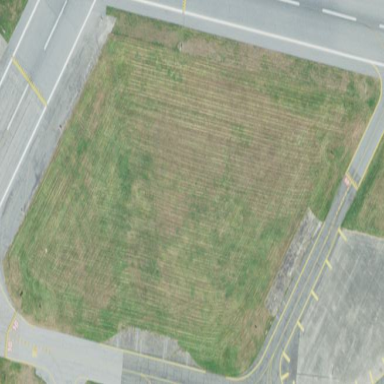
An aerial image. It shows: Open area covered with grass.